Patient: sex F, age 29
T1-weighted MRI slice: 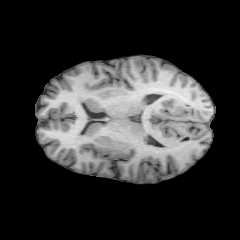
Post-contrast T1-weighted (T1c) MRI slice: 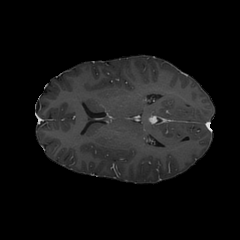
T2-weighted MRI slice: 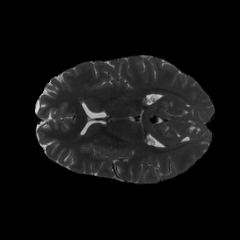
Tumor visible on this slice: no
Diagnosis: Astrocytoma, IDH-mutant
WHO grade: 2